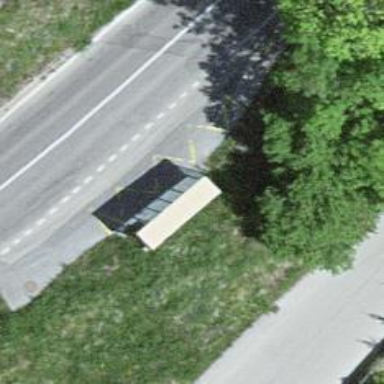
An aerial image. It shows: Bus stop with shelter.